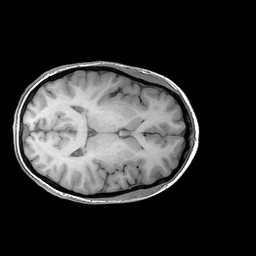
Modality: T1w
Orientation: axial
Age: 23
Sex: female
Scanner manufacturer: ge
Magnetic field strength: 3 T
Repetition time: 0.0073 s
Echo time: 0.003 s